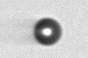
Label: bead